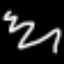
Label: squiggle